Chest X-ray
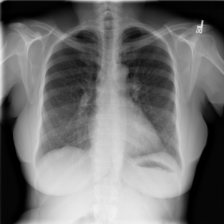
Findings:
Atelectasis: negative
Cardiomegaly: negative
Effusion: negative
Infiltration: negative
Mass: negative
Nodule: negative
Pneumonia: negative
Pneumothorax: positive
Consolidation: negative
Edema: negative
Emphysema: negative
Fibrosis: negative
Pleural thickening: negative
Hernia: negative